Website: macys
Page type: customer-info-address
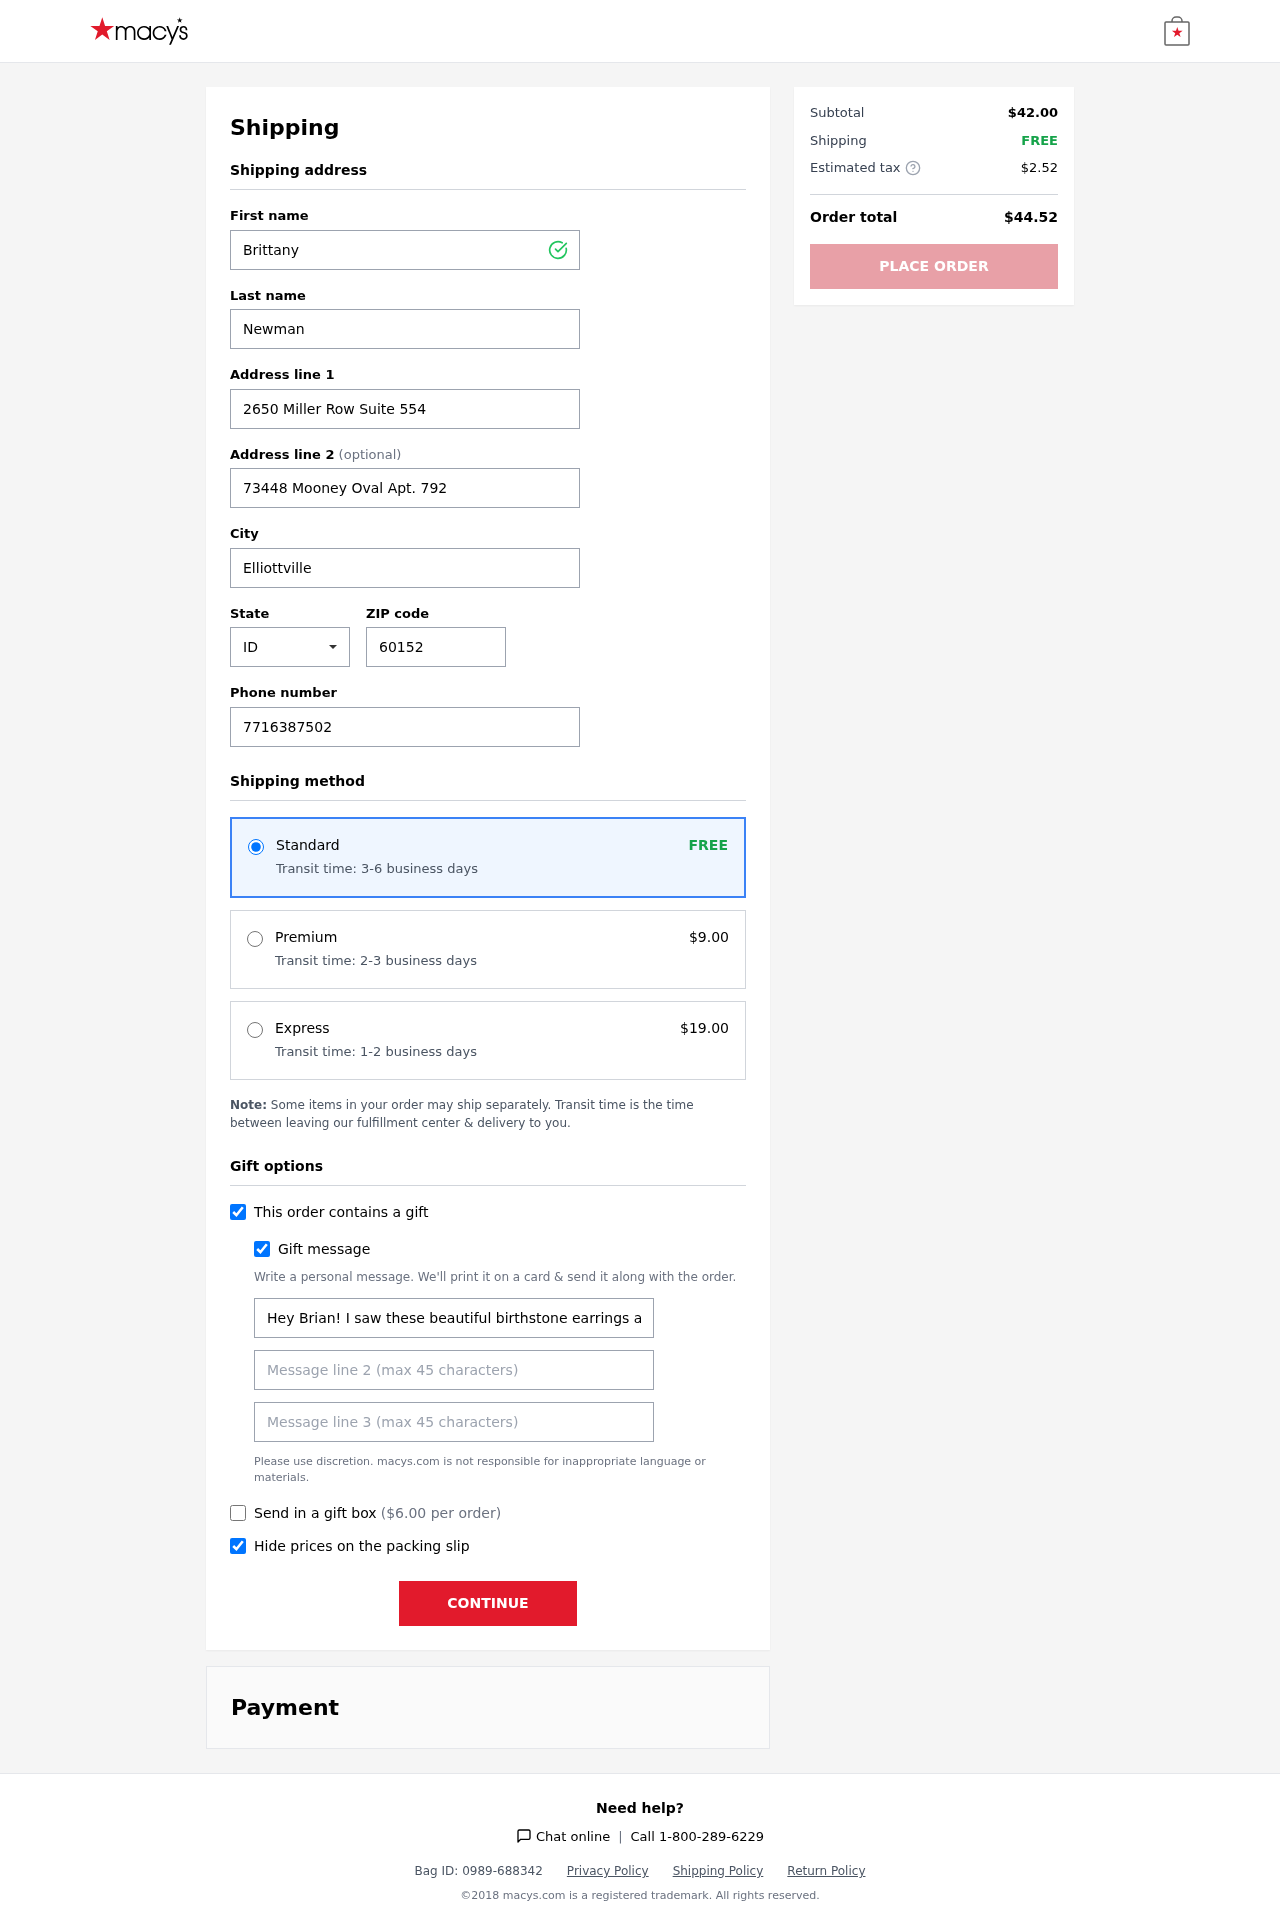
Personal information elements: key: PII_CITY
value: Elliottville
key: PII_FIRSTNAME
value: Brittany
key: PII_GIFT_MESSAGE
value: Hey Brian! I saw these beautiful birthstone earrings and necklace set and instantly thought of you—can’t wait to see how they brighten up your style. Just a little something to celebrate you!  Brittany
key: PII_LASTNAME
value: Newman
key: PII_PHONE
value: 7716387502
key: PII_POSTCODE
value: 60152
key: PII_STATE_ABBR
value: ID
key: PII_STREET
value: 2650 Miller Row Suite 554
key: PII_STREET2
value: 73448 Mooney Oval Apt. 792
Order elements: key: ORDER_SHIPPING_STANDARD
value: FREE
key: ORDER_SHIPPING_STANDARD_TIME
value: Transit time: 3-6 business days
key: ORDER_SHIPPING_PREMIUM
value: $9.00
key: ORDER_SHIPPING_PREMIUM_TIME
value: Transit time: 2-3 business days
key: ORDER_SHIPPING_EXPRESS
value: $19.00
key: ORDER_SHIPPING_EXPRESS_TIME
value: Transit time: 1-2 business days
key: ORDER_GIFT_BOX_FEE
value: $6.00
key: ORDER_SUBTOTAL
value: $42.00
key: ORDER_SHIPPING_COST
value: FREE
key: ORDER_TAX
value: $2.52
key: ORDER_TOTAL
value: $44.52